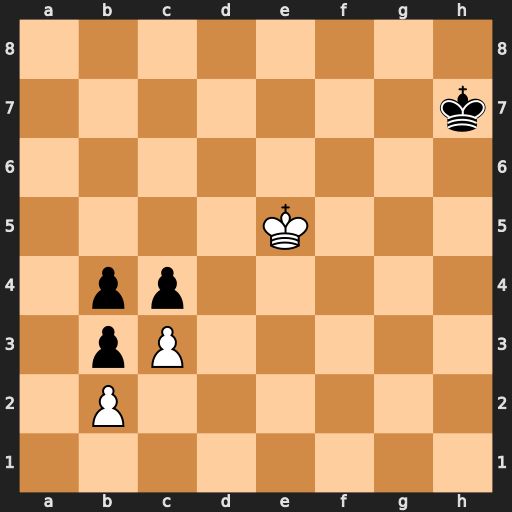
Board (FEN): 8/7k/8/4K3/1pp5/1pP5/1P6/8
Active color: w
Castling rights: -
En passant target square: -
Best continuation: Kd4 bxc3 Kxc3